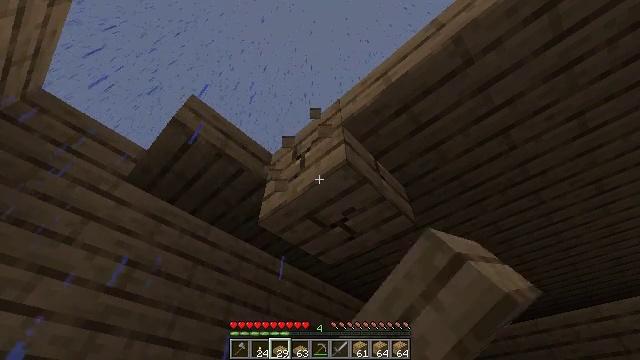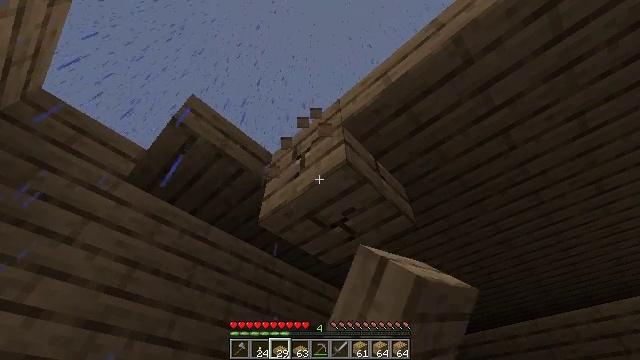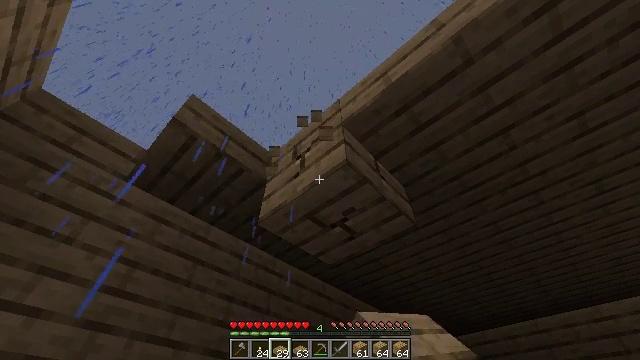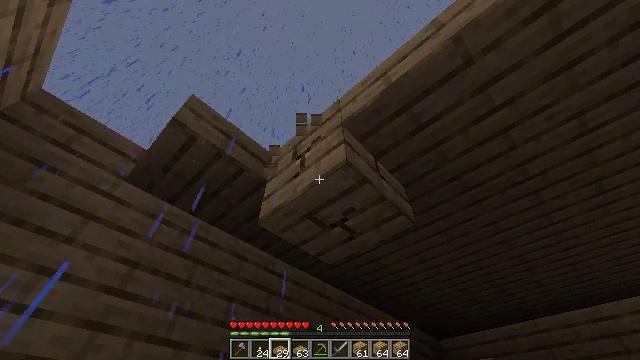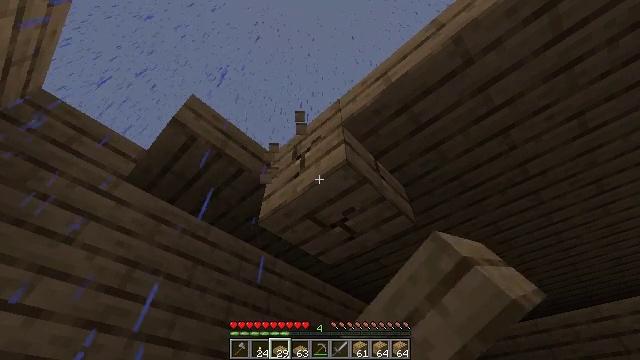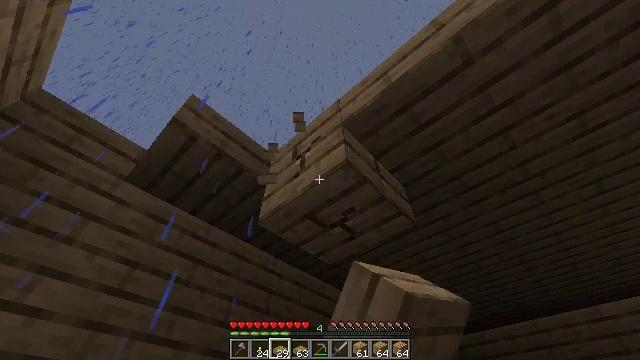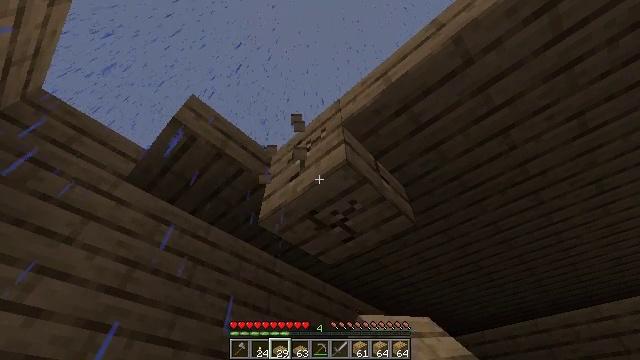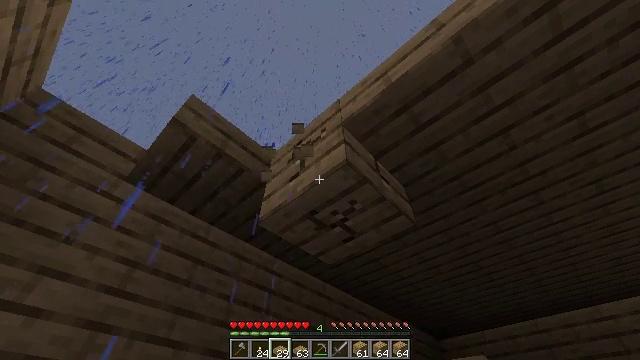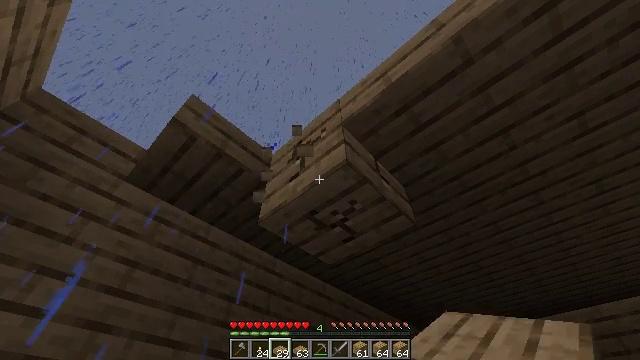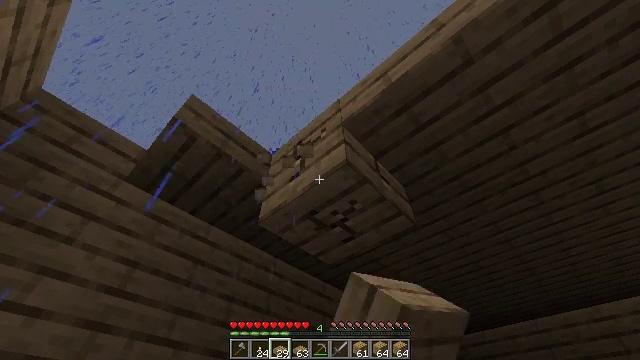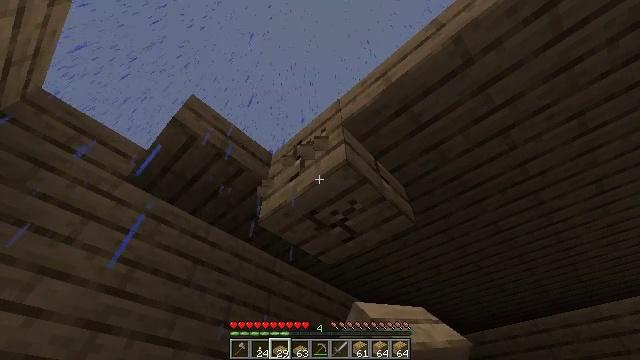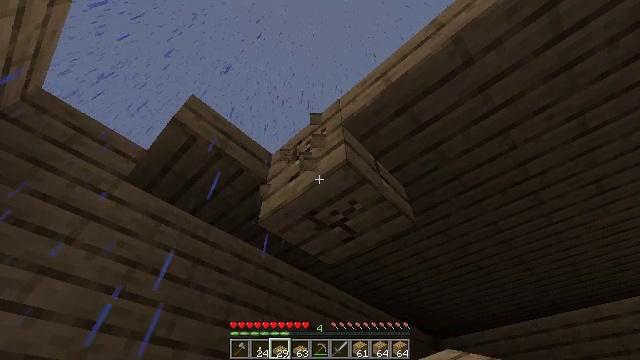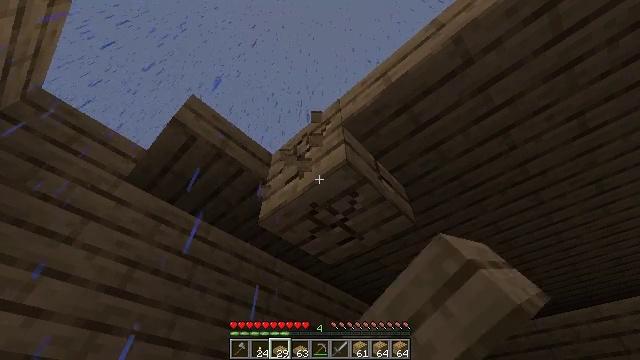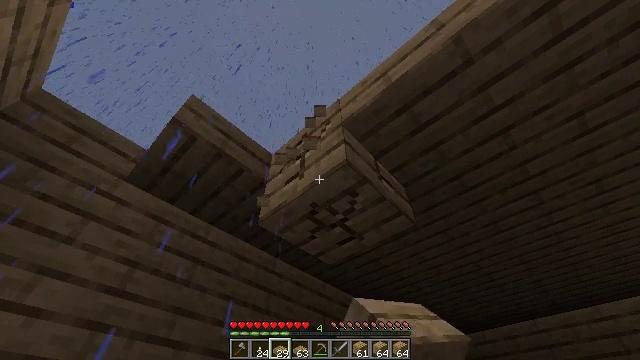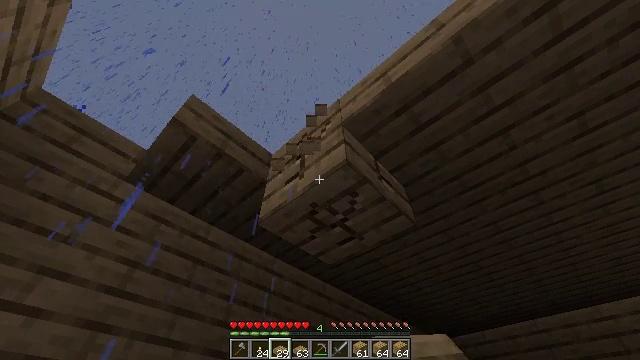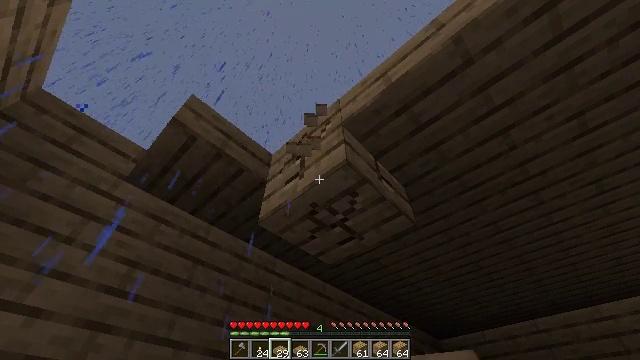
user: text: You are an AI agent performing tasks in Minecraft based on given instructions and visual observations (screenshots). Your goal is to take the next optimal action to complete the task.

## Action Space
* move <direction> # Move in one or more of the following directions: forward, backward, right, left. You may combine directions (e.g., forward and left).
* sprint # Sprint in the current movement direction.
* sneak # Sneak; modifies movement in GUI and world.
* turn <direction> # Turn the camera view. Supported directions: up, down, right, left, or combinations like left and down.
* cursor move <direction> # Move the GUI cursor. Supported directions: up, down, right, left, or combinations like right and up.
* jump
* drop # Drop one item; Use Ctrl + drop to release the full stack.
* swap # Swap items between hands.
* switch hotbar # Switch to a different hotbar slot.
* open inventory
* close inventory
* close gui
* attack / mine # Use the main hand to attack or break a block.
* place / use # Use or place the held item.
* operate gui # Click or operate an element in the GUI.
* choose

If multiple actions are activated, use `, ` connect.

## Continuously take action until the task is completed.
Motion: motion action
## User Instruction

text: Dig up the oak slab used in construction.
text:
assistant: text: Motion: attack / mine
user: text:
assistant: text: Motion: attack / mine
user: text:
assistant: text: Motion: attack / mine
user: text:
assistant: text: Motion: attack / mine
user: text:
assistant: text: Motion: attack / mine
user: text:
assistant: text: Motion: attack / mine
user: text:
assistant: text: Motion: attack / mine
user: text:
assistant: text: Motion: attack / mine
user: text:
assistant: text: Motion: attack / mine
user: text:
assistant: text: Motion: attack / mine
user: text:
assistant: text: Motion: attack / mine
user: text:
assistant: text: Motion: attack / mine
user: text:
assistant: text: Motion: attack / mine
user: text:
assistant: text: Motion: attack / mine
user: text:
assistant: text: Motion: attack / mine
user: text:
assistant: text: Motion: attack / mine
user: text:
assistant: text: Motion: attack / mine
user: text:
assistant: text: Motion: attack / mine
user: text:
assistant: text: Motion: attack / mine
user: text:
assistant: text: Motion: attack / mine
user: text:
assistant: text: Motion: attack / mine
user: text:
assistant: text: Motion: attack / mine
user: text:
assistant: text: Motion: attack / mine
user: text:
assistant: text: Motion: attack / mine
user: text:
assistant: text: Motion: attack / mine
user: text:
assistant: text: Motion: attack / mine
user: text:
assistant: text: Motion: attack / mine
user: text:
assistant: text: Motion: attack / mine
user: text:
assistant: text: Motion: attack / mine
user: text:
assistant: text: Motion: attack / mine